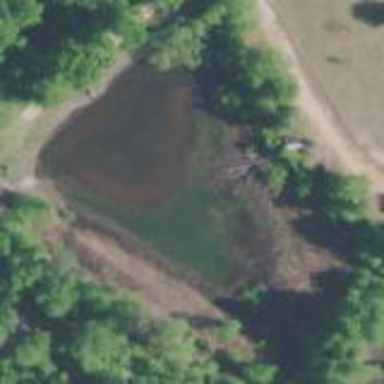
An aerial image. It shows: Pond surrounded by natural water.